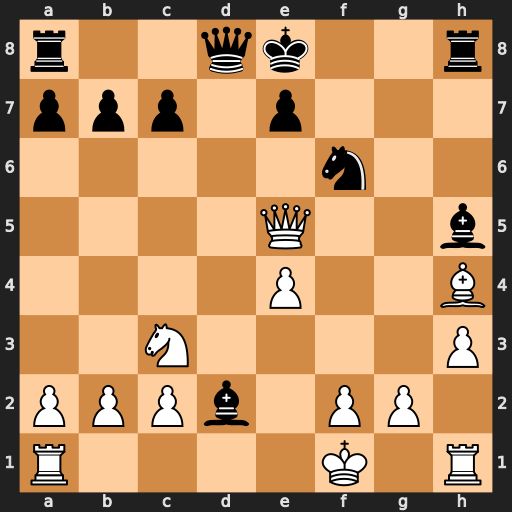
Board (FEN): r2qk2r/ppp1p3/5n2/4Q2b/4P2B/2N4P/PPPb1PP1/R4K1R
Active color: w
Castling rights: kq
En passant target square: -
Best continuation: Bxf6 Bxc3 bxc3